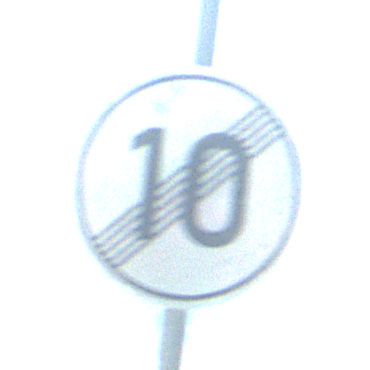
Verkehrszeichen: EndeGeschwindigkeit10
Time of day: Night
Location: Outdoor (Nature)
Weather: PartlyCloudy
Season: NotSpecified
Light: Natural